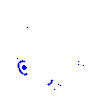
Particle: kaon